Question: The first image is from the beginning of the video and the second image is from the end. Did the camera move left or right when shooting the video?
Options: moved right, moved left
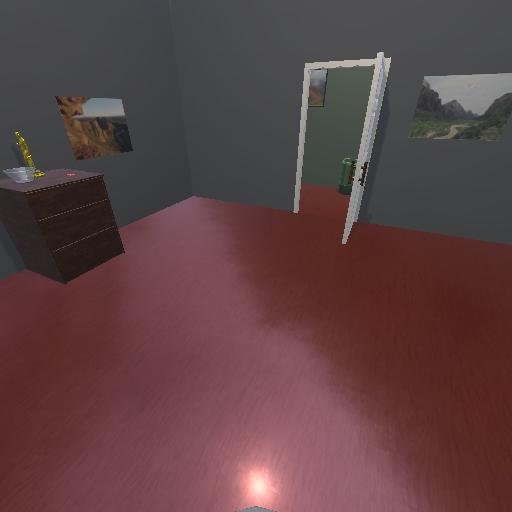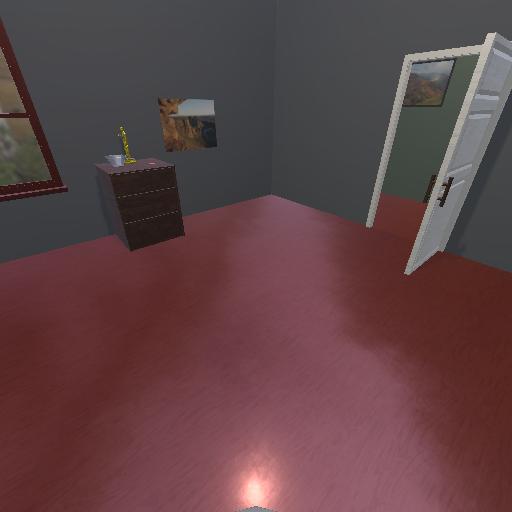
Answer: moved right